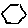
Label: hexagon